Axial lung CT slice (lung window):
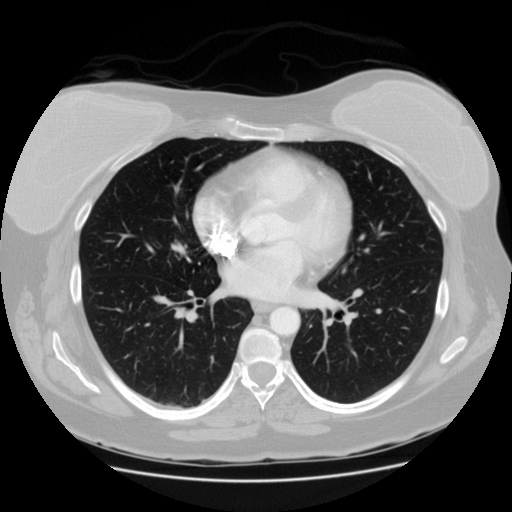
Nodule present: no